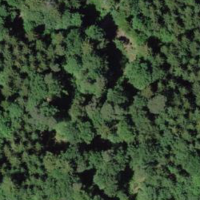
EUNIS habitat code: 44
Species observed at this site:
Impatiens parviflora